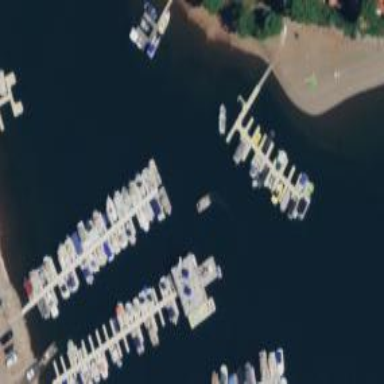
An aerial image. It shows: Man-made pier.